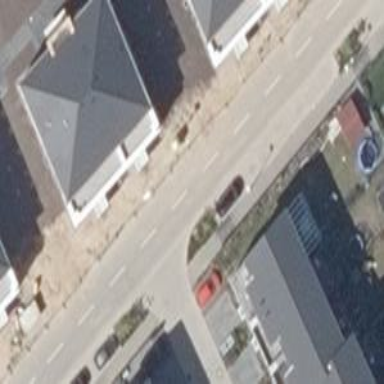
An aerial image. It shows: Living street.